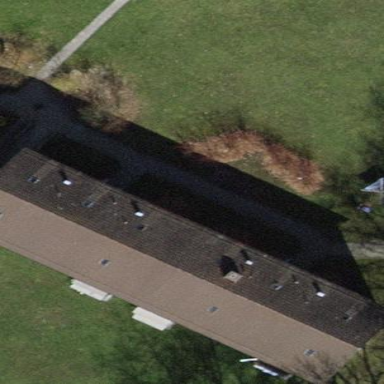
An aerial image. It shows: Apartments building with tiled roof.